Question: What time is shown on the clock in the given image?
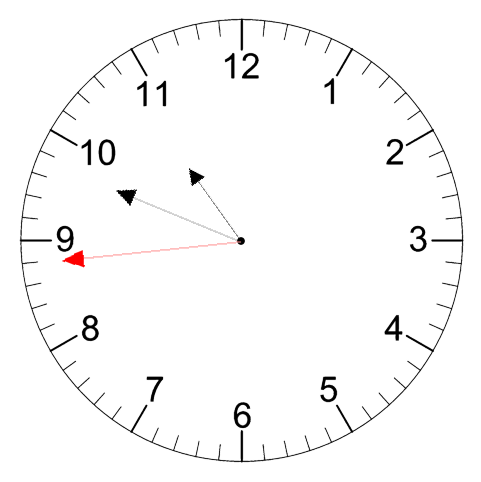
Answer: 10:48:44